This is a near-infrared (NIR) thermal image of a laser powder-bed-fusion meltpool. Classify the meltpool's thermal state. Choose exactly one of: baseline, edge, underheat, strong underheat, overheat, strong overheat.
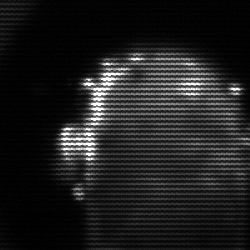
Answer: baseline